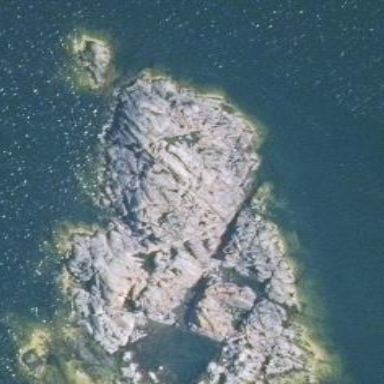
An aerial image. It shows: Landscape dominated by bare rock.